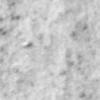
Label: no_change